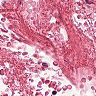
Metastatic tissue present: no